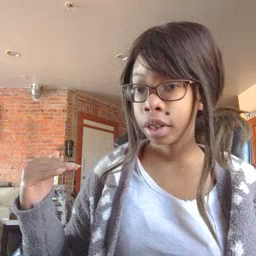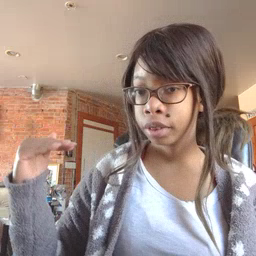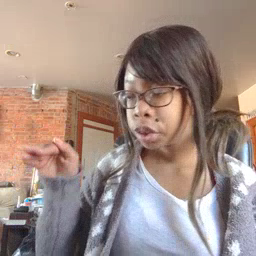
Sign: child